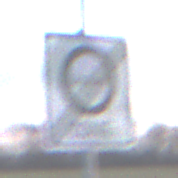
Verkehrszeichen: EndeUmweltzone
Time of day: SunriseSunset
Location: Outdoor (Nature)
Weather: PartlyCloudy
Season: NotSpecified
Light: Natural